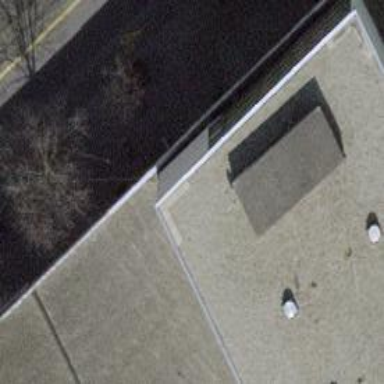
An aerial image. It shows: Post office.